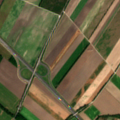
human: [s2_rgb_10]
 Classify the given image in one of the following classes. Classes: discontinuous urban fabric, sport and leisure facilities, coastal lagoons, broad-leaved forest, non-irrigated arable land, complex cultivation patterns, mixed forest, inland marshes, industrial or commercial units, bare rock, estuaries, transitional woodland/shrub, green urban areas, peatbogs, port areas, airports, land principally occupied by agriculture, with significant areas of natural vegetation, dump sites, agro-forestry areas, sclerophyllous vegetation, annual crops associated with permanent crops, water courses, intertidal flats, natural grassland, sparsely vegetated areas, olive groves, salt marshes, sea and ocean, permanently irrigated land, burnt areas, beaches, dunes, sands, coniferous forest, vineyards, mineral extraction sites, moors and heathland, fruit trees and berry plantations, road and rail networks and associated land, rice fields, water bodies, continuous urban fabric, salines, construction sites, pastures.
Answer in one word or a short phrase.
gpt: non-irrigated arable land, land principally occupied by agriculture, with significant areas of natural vegetation, broad-leaved forest